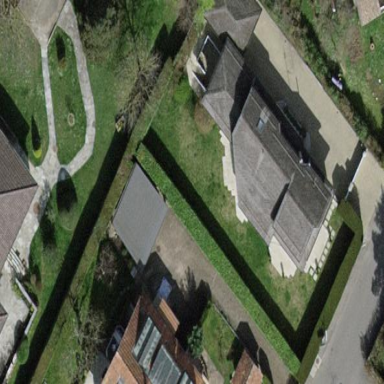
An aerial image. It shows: Garden enclosed by fence.